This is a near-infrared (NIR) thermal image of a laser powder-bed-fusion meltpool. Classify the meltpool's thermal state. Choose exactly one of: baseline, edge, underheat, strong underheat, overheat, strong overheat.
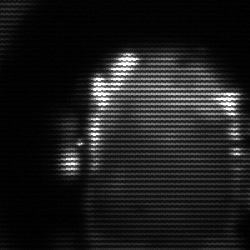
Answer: baseline